Question: Is there any way to remove a point of a generalpath ?
I draw a GeneralPath as follow :
'''
GeneralPath gp1=new GeneralPath();
gp1.moveTo(5,5);
gp1.lineTo(10,10);
gp1.lineto(10,30);
gp1.curveTo(2, 2, 7, 7, 5, 5);
gp1.closePath();
'''
Now I would like to remove a specific point/operation for example lineto(10,10) without creating the GeneralPath from new. ( Performance reasons )
A command as follows would be what I like, but this is not available:
'''
GeneralPath.removesegment(1);
'''
Attached a screenshot, that should explain my wish :-) I would like to remove the blue marked point in my GeneralPath.
Thanks and Regads

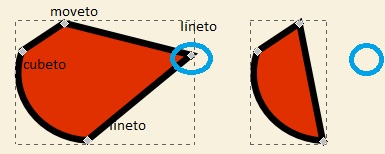
Answer: <URL> is derived, does not provide access to its inner data structures, and does not allow the kind of operation you desire. So unless you are prepared to reimplement 'GeneralPath' or circumvent access restrictions, there simply is no way to achieve this.
On the other hand, I doubt performance should be much of an issue. Id think that in most applications, drawing paths takes more time than manipulating them in memory, so creating a new path from your existing one shouldn't take too long. I'd implement this using a wrapper around the 'PathIterator', so you can use <URL> to move your data to the new path. The wrapper would simply detect the points you want to remove and skip those, delegating everything else to the default iterator of the original path.